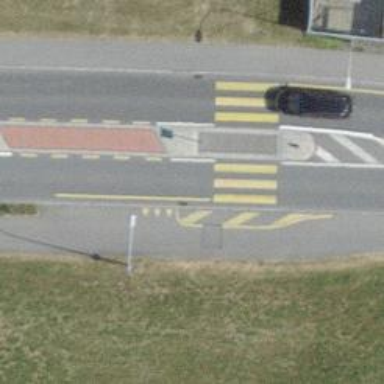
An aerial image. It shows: Cycleway.